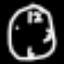
Label: clock